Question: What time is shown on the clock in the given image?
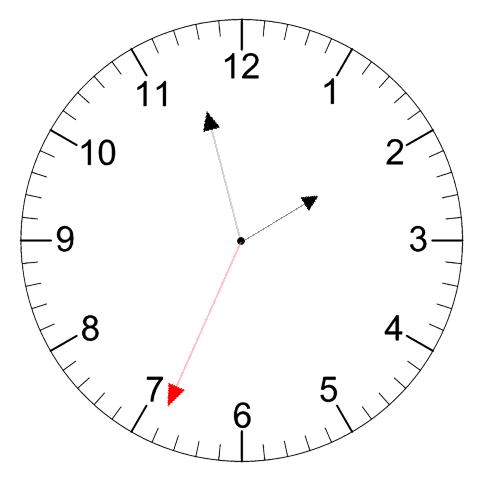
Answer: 01:57:34